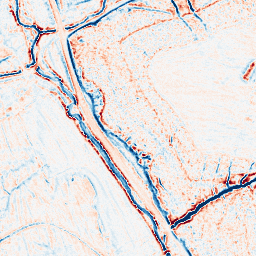
Category: edge_preserving
Decomposition family: bilateral
Decomposition parameters: d: 9
sigma_color: 25
sigma_space: 50
Upsampling method: quintic
Upsampling parameters: scale: 2
Upsampling scale: 2